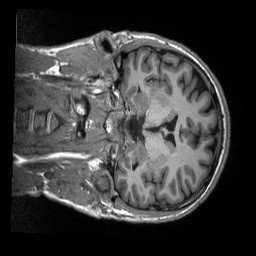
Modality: T1w
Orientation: coronal
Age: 30
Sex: male
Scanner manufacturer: siemens
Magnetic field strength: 3 T
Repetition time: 2.3 s
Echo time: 0.00298 s